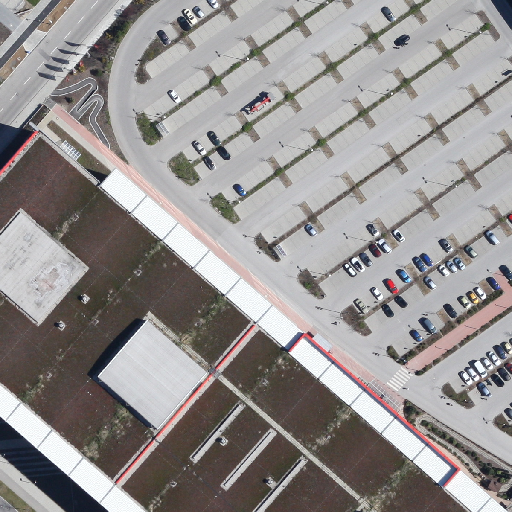
Referring expression: impervious surface